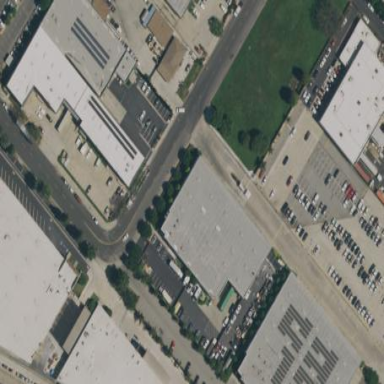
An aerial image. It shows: Warehouse.